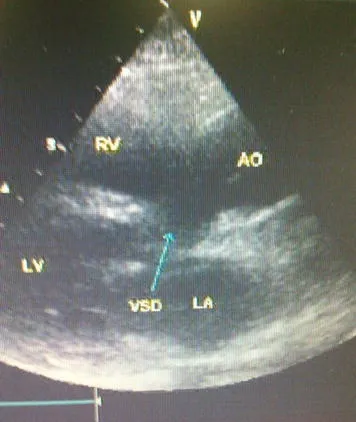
Echocardiogram of the pregnant woman. Cardiac function: EF was 58 %, FS was 30 %. Dimensional and M echocardiograph: enlargement of right atria and ventricular (RA 55 cm, RV 30 cm); the aorta and pulmonary artery were parallel without enlargement; the aorta ridded on ventricular septum (80 % was from right ventricular); the defect of ventricular septum was 26 mm which was under aorta; there was absence of fibrous joint between anterior mitral valve leaflet and the posterior wall of aorta. Color Doppler ultrasound: there was a left to right shunt between ventricularis was detected (Vmax was 1.6 m/s).
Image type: radiology (ultrasound)